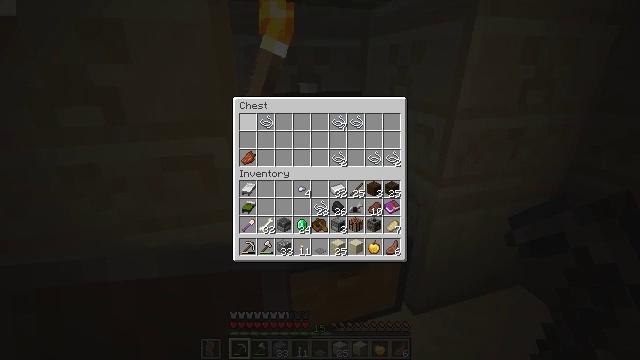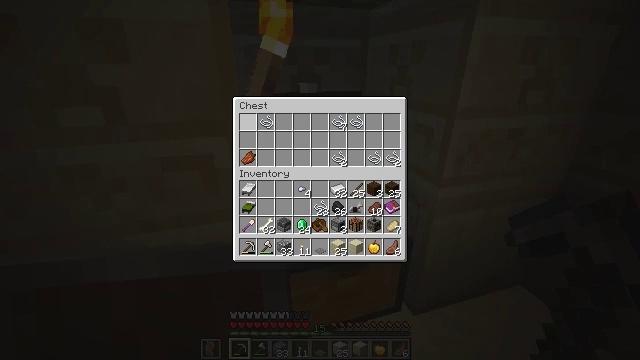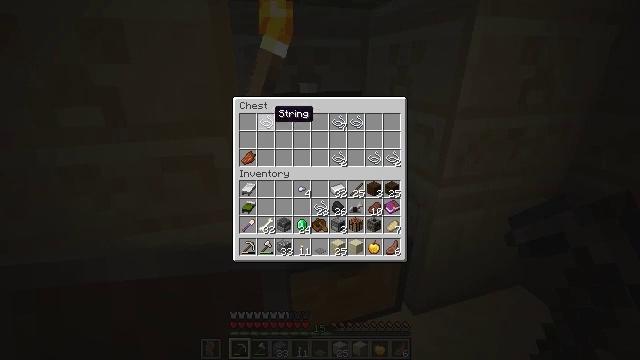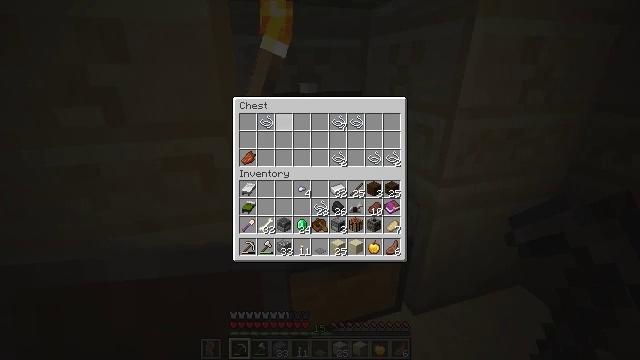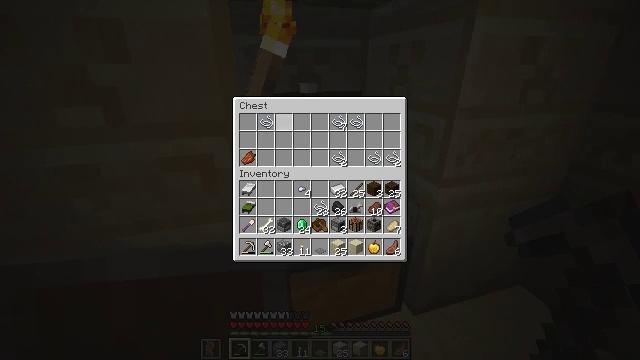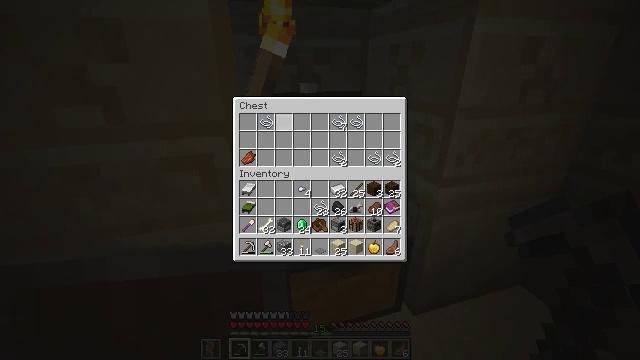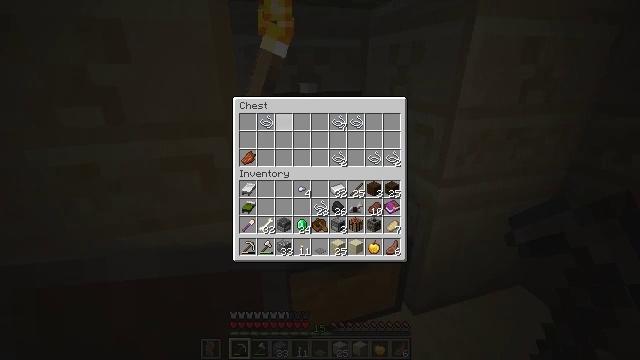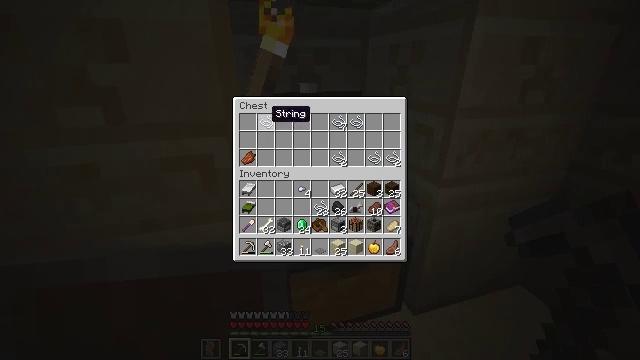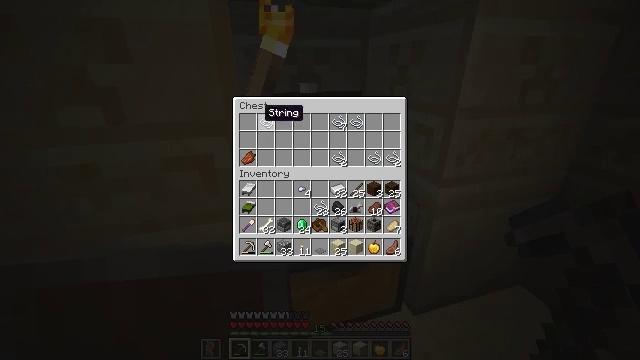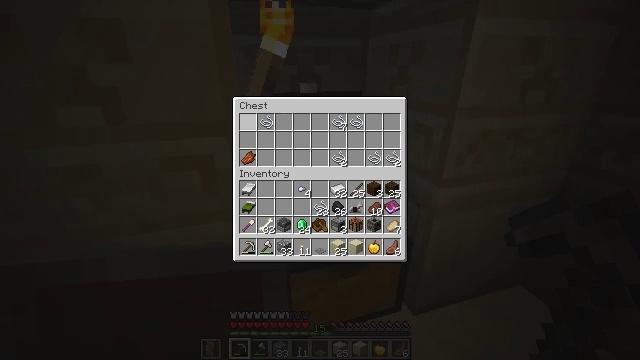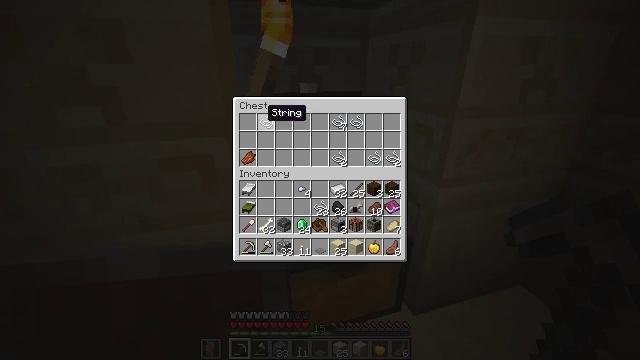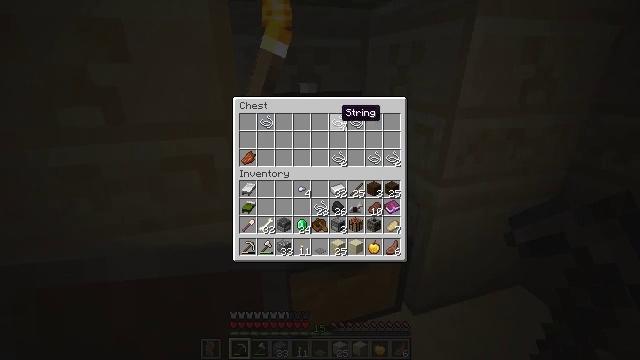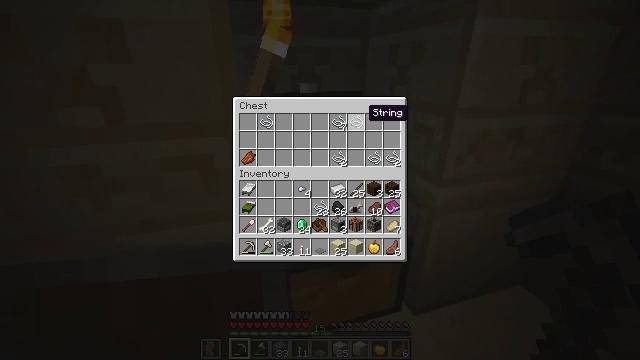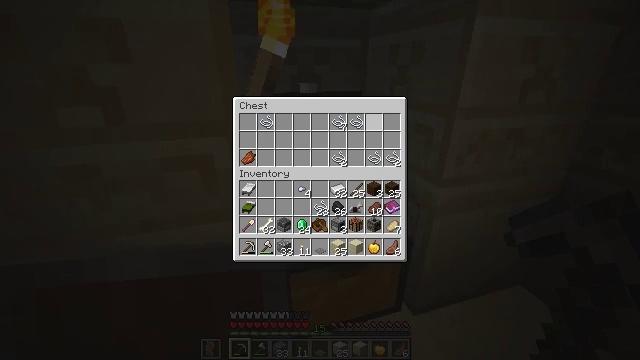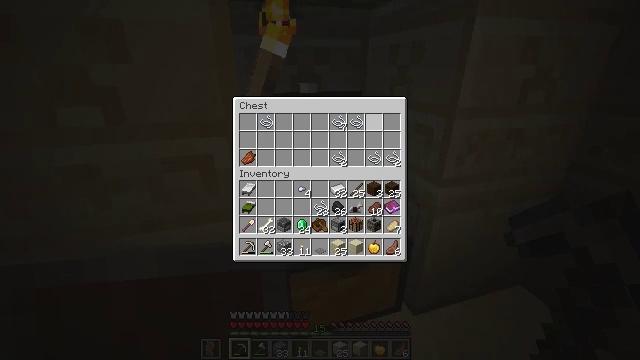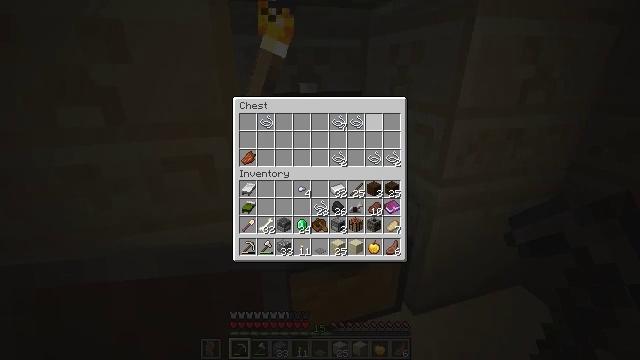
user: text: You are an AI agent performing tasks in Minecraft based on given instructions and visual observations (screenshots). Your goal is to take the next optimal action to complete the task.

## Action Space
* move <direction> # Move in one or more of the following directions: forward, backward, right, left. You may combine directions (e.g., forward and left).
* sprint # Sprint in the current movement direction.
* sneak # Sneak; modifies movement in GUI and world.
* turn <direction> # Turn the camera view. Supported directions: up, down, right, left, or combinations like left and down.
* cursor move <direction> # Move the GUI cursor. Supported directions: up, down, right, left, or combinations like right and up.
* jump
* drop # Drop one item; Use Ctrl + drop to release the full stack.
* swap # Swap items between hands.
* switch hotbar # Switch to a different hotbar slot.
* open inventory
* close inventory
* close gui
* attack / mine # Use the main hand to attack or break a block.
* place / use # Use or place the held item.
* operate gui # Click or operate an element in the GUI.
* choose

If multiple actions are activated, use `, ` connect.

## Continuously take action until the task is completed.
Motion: motion action
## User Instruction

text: Break the cut sandstone block.
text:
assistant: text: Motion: sneak, operate gui
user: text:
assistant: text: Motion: sneak, cursor move right
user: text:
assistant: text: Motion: sneak, cursor move right
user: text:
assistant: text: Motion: sneak
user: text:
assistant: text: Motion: sneak, operate gui
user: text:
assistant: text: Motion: sneak, operate gui
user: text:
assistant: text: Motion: sneak, cursor move left, operate gui
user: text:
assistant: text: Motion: sneak, cursor move left
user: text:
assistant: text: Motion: sneak, operate gui
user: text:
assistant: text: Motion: sneak, operate gui
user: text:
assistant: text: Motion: sneak, cursor move right, operate gui
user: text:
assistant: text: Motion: sneak, cursor move right
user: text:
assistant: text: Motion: sneak, cursor move right
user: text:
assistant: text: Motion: sneak
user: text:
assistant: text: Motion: sneak
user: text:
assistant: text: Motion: sneak, operate gui
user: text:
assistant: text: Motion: sneak, operate gui
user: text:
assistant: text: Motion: sneak, operate gui
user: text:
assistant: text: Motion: sneak
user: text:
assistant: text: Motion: sneak
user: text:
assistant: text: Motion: sneak
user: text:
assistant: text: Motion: sneak, operate gui
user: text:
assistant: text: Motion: sneak, operate gui
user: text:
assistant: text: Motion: sneak
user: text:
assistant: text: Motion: sneak, cursor move left
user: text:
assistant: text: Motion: sneak
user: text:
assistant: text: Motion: sneak, operate gui
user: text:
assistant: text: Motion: sneak, operate gui
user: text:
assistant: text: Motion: sneak, cursor move down
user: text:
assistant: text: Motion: sneak